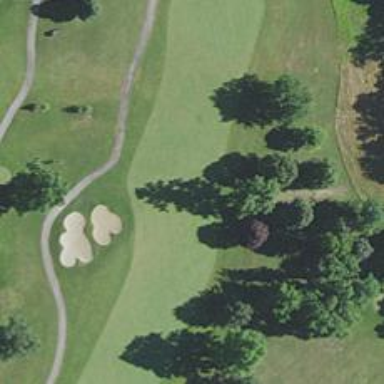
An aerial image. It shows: Golf hole.